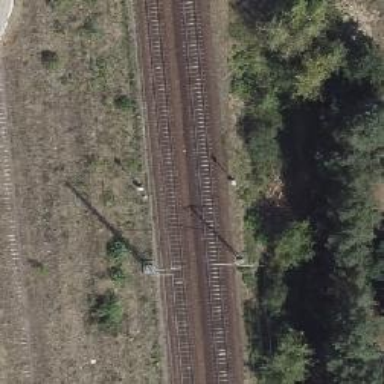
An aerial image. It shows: Railway signal.